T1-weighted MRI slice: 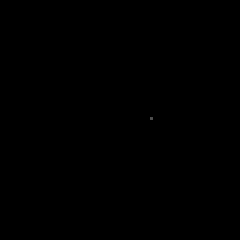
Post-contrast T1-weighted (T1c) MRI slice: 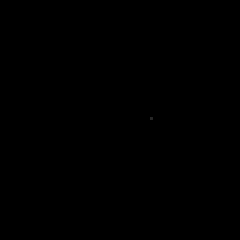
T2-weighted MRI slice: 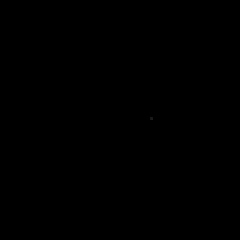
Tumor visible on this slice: no